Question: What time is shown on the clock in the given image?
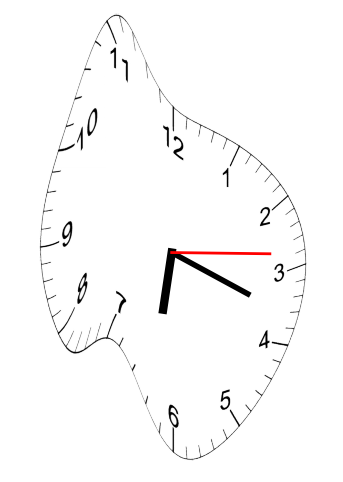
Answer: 06:18:14